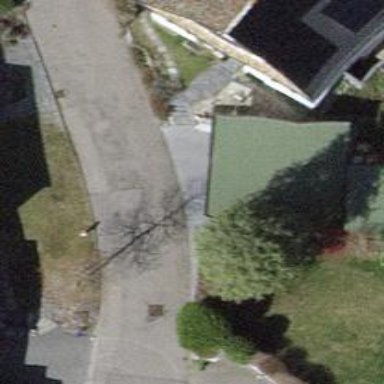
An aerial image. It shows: View of roof of building.